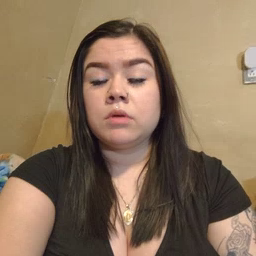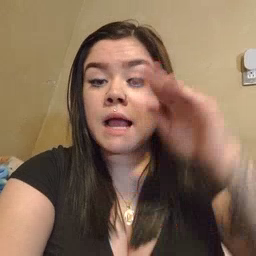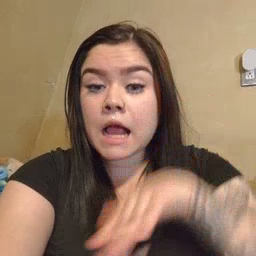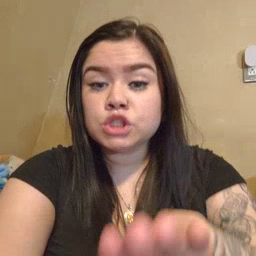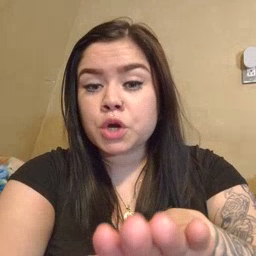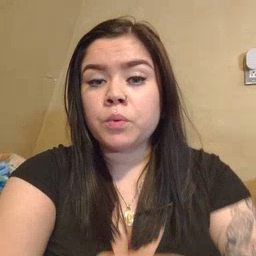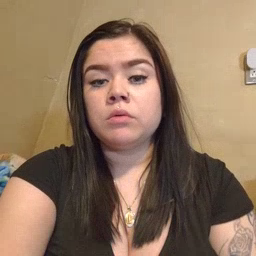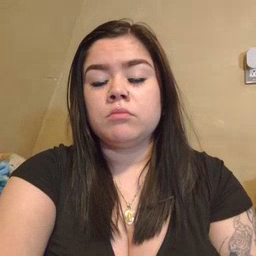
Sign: into